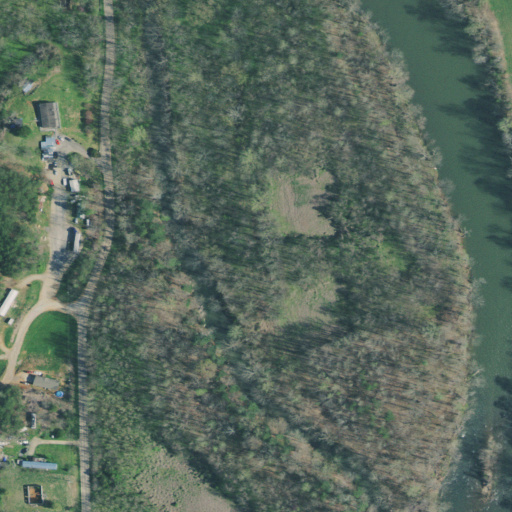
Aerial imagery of island in Tennessee named Wilson Island containing deciduous forest, low intensity development, open water, open development, pasture, mixed forest, medium intensity development, woody wetlands, and herbaceous wetlands